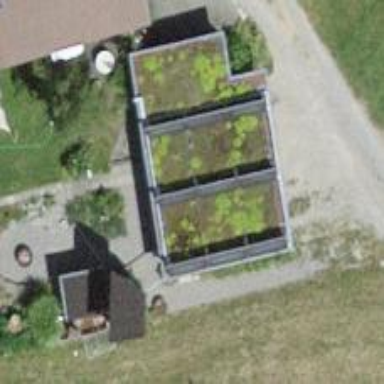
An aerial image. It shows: View of roof of building.